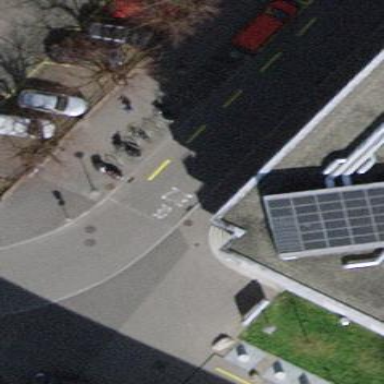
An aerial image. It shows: Bicycle parking area with stands available.